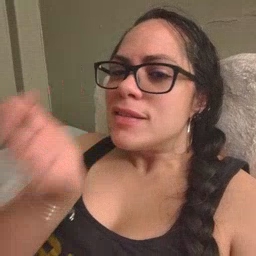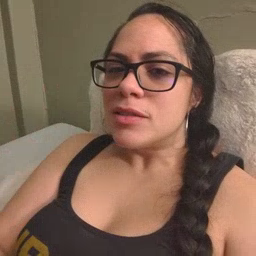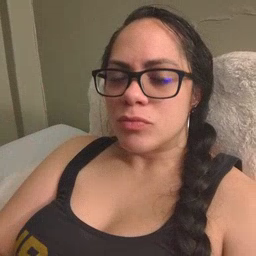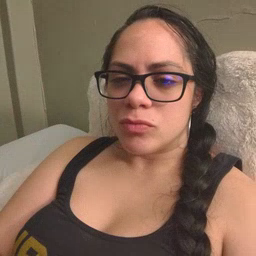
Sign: grass